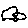
Label: car